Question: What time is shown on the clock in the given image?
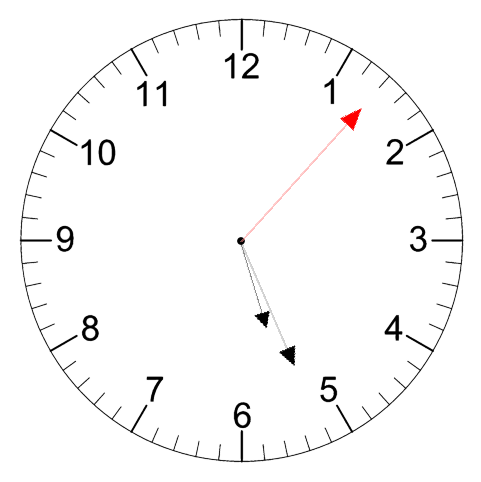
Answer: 05:26:07